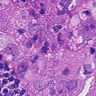
Metastatic tissue present: yes